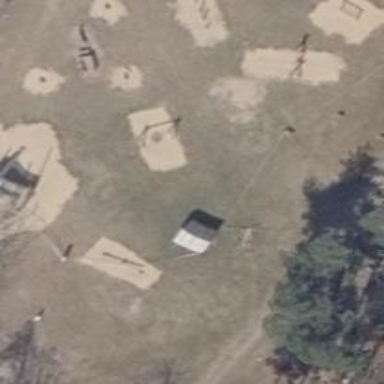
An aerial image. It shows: Playground featuring basket swing.